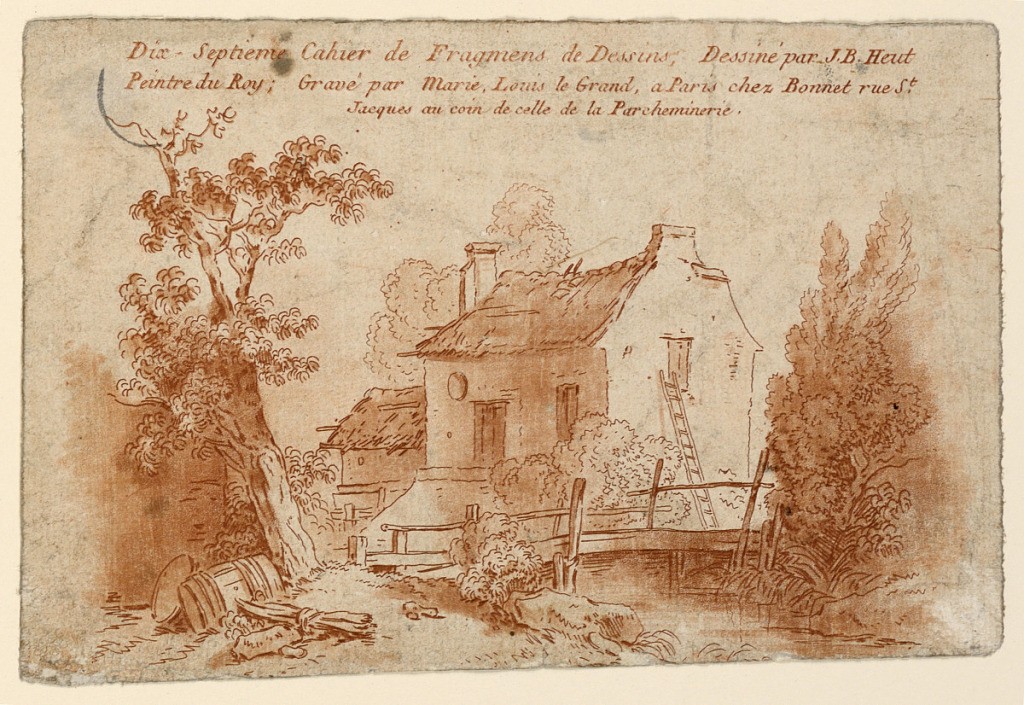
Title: Title page, from "Dix-Septième Cahier de Fragmens..."
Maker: Jean-Baptiste Huet, French, 1745 – 1811
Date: ca. 1785
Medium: Crayon-manner engraving in red ink on paper
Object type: Print
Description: A small cottage in a wooded landscape. Above, the title: "Dix-Septieme Cahier de fragmens de Dessius; Dessiné par J. B. Huet / Peintre du Roy; Gravé par Marie Louis Le Grand, à Paris chez Bonnet …"